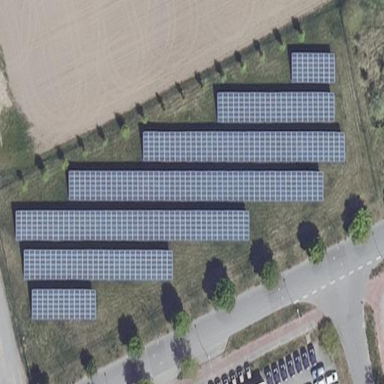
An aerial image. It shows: Solar photovoltaic panel generator enclosed by fence.